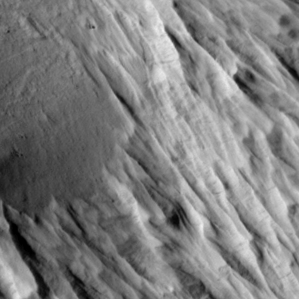
Label: non_frost